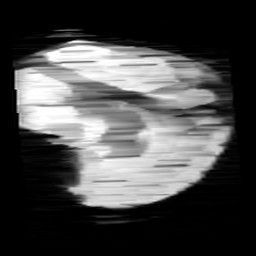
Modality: minIP
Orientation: sagittal
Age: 11
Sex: male
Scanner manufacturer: siemens
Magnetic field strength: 3 T
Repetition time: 0.027 s
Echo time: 0.02 s